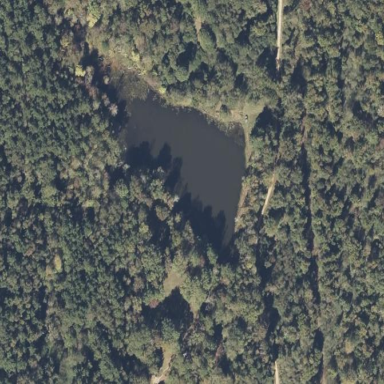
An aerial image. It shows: Pond surrounded by natural water.